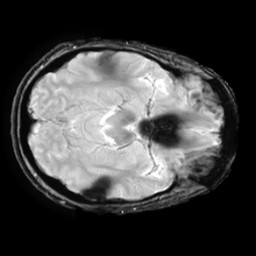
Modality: T2starw
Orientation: axial
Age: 35
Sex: male
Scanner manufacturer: ge
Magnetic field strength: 3 T
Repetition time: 0.65 s
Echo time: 0.02 s